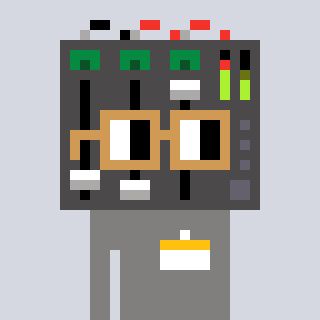
a pixel art character with square brown glasses, a mixer-shaped head and a bluegrey-colored body on a cool background